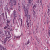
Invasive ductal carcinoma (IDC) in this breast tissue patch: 1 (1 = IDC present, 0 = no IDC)